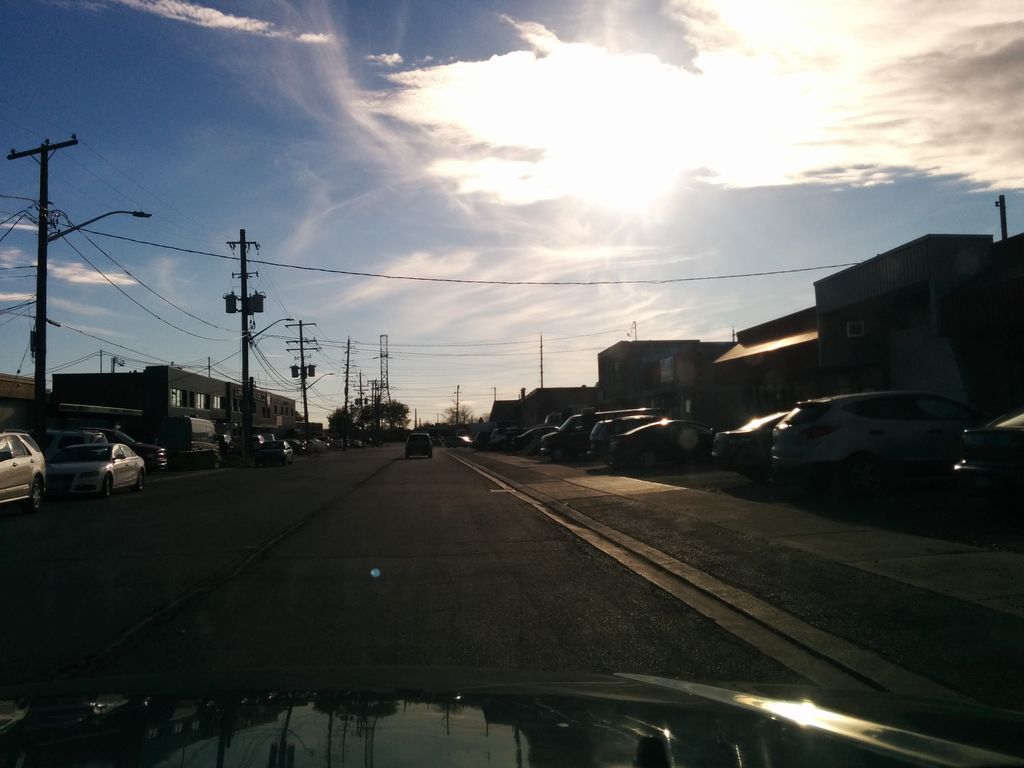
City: toronto